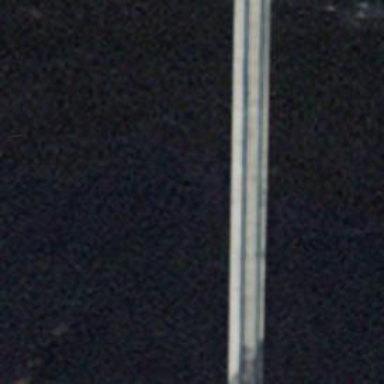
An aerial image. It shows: Bridge with simple-suspension structure for road with steps.